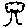
Label: tree